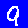
Digit: 9